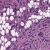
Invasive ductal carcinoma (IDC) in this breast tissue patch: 1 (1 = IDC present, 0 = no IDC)